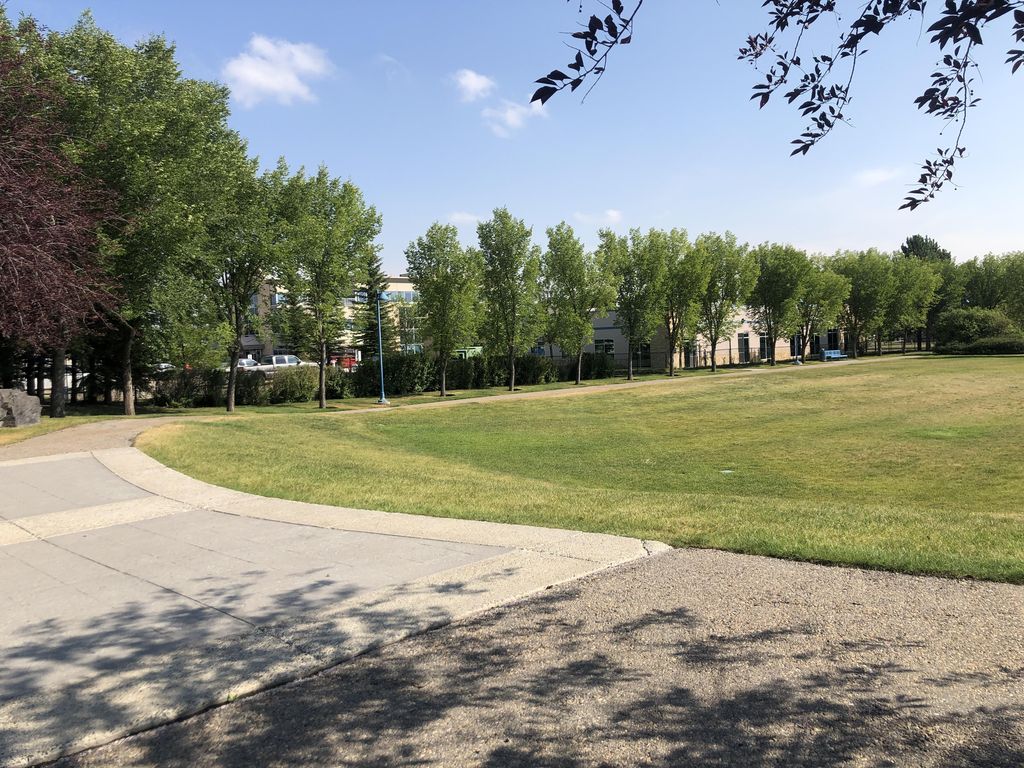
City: calgary